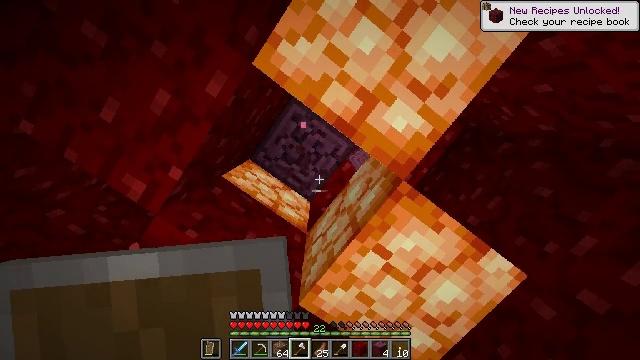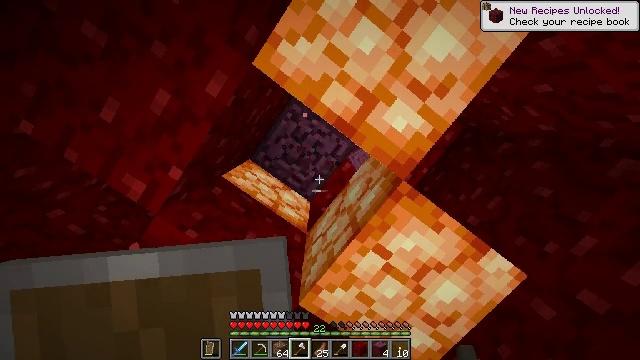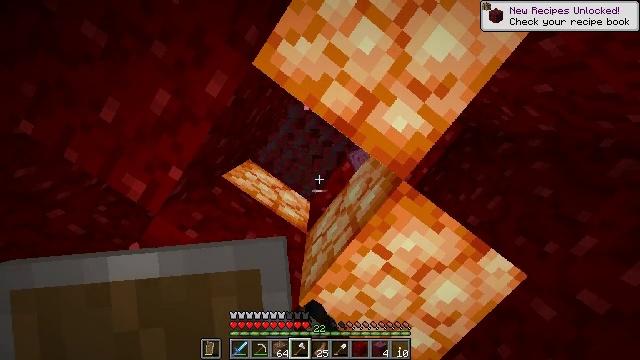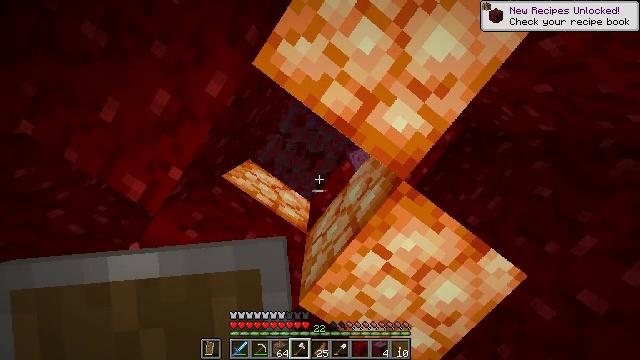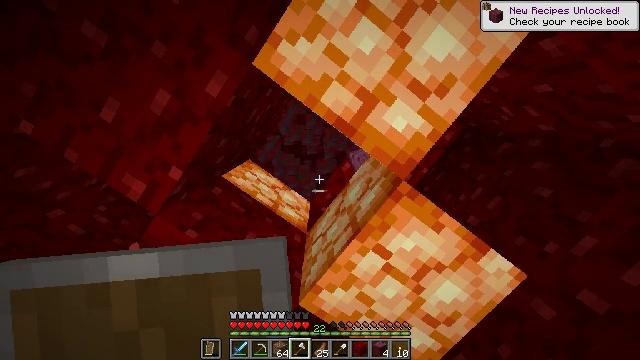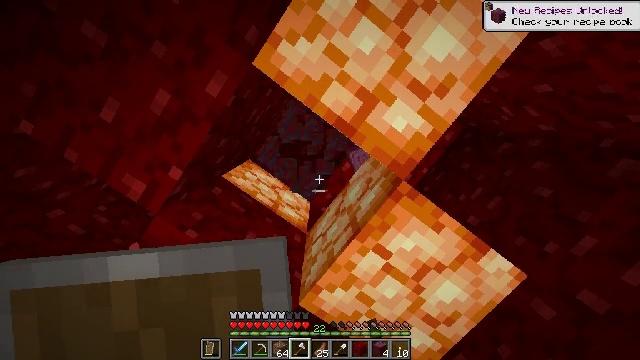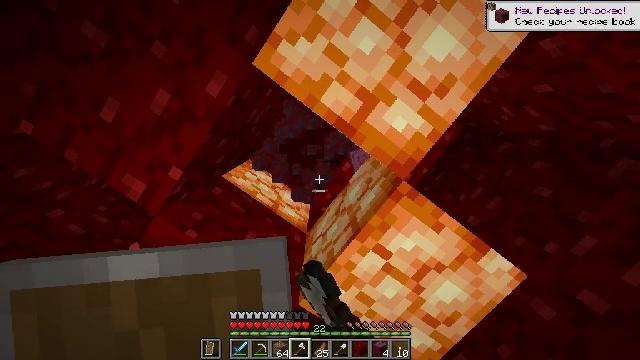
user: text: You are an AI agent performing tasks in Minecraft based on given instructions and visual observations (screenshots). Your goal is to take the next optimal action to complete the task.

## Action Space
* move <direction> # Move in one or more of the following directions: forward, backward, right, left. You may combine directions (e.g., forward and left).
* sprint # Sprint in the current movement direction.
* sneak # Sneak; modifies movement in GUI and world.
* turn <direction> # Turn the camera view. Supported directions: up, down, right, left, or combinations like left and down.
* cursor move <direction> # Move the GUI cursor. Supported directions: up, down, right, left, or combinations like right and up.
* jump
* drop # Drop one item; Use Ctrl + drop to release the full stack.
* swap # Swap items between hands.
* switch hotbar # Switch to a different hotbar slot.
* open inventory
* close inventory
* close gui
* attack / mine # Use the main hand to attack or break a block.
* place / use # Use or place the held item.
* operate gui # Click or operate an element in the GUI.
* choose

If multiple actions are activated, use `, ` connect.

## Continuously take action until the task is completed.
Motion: motion action
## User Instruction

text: Break the crimson stem to collect it.
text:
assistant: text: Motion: attack / mine
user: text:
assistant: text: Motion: attack / mine
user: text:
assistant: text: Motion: attack / mine
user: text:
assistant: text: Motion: attack / mine
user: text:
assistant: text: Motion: attack / mine
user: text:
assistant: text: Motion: attack / mine
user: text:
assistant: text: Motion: attack / mine